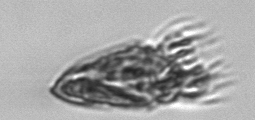
Label: Strombidium_morphotype1